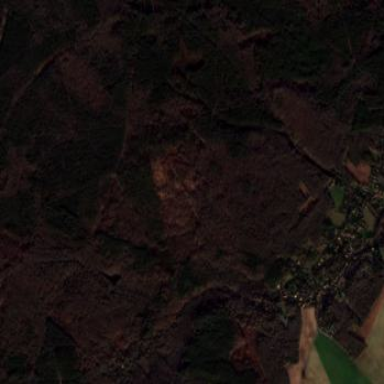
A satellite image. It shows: Forest with mix of leaf types.